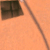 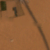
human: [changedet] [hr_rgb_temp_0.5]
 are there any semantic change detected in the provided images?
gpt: The green area on the left of the street was removed.